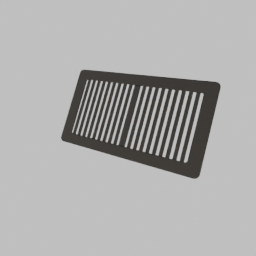
Label: appliances